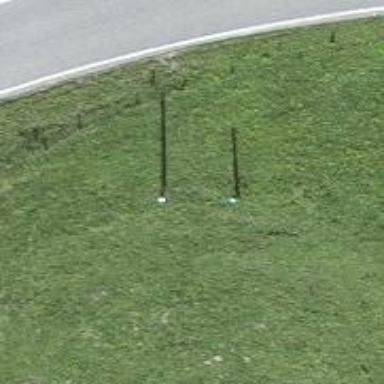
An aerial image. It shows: Power pole.